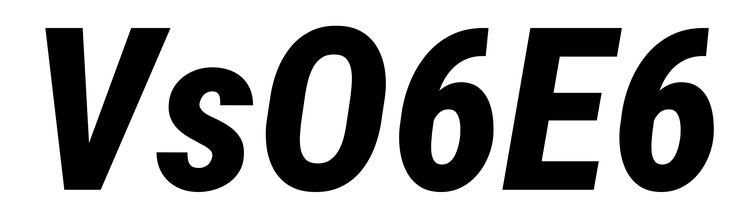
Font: Roboto-Italic_Condensed_ExtraBold_Italic